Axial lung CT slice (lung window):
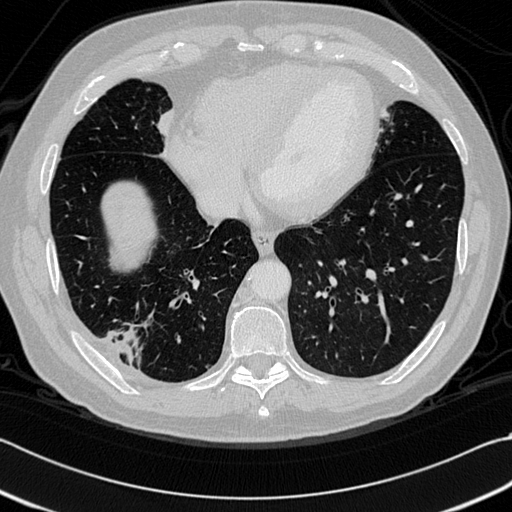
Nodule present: no